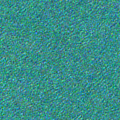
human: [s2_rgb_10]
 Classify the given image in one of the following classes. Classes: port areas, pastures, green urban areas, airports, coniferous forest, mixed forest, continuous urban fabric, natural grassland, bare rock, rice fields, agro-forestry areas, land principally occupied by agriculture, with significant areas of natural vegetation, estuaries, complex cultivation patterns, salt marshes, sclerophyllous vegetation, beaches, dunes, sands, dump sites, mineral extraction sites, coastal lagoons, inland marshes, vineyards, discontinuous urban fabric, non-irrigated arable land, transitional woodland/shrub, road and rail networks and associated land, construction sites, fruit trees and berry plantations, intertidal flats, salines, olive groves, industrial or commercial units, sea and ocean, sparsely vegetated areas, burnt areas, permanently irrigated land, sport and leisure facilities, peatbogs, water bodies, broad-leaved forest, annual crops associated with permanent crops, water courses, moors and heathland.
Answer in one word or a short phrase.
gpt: sea and ocean